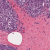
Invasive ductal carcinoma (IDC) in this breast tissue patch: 0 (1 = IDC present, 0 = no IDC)